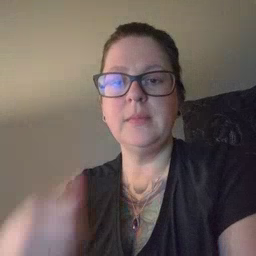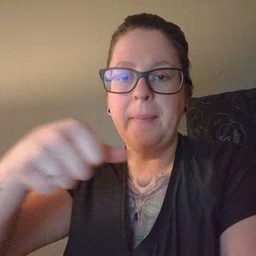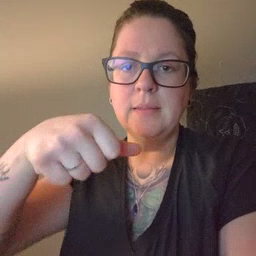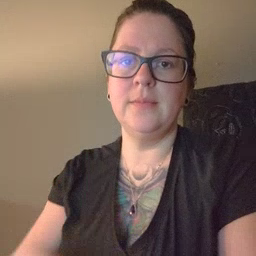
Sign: puzzle